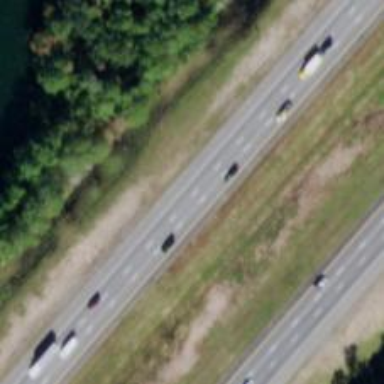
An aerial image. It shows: Motorway.